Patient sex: F
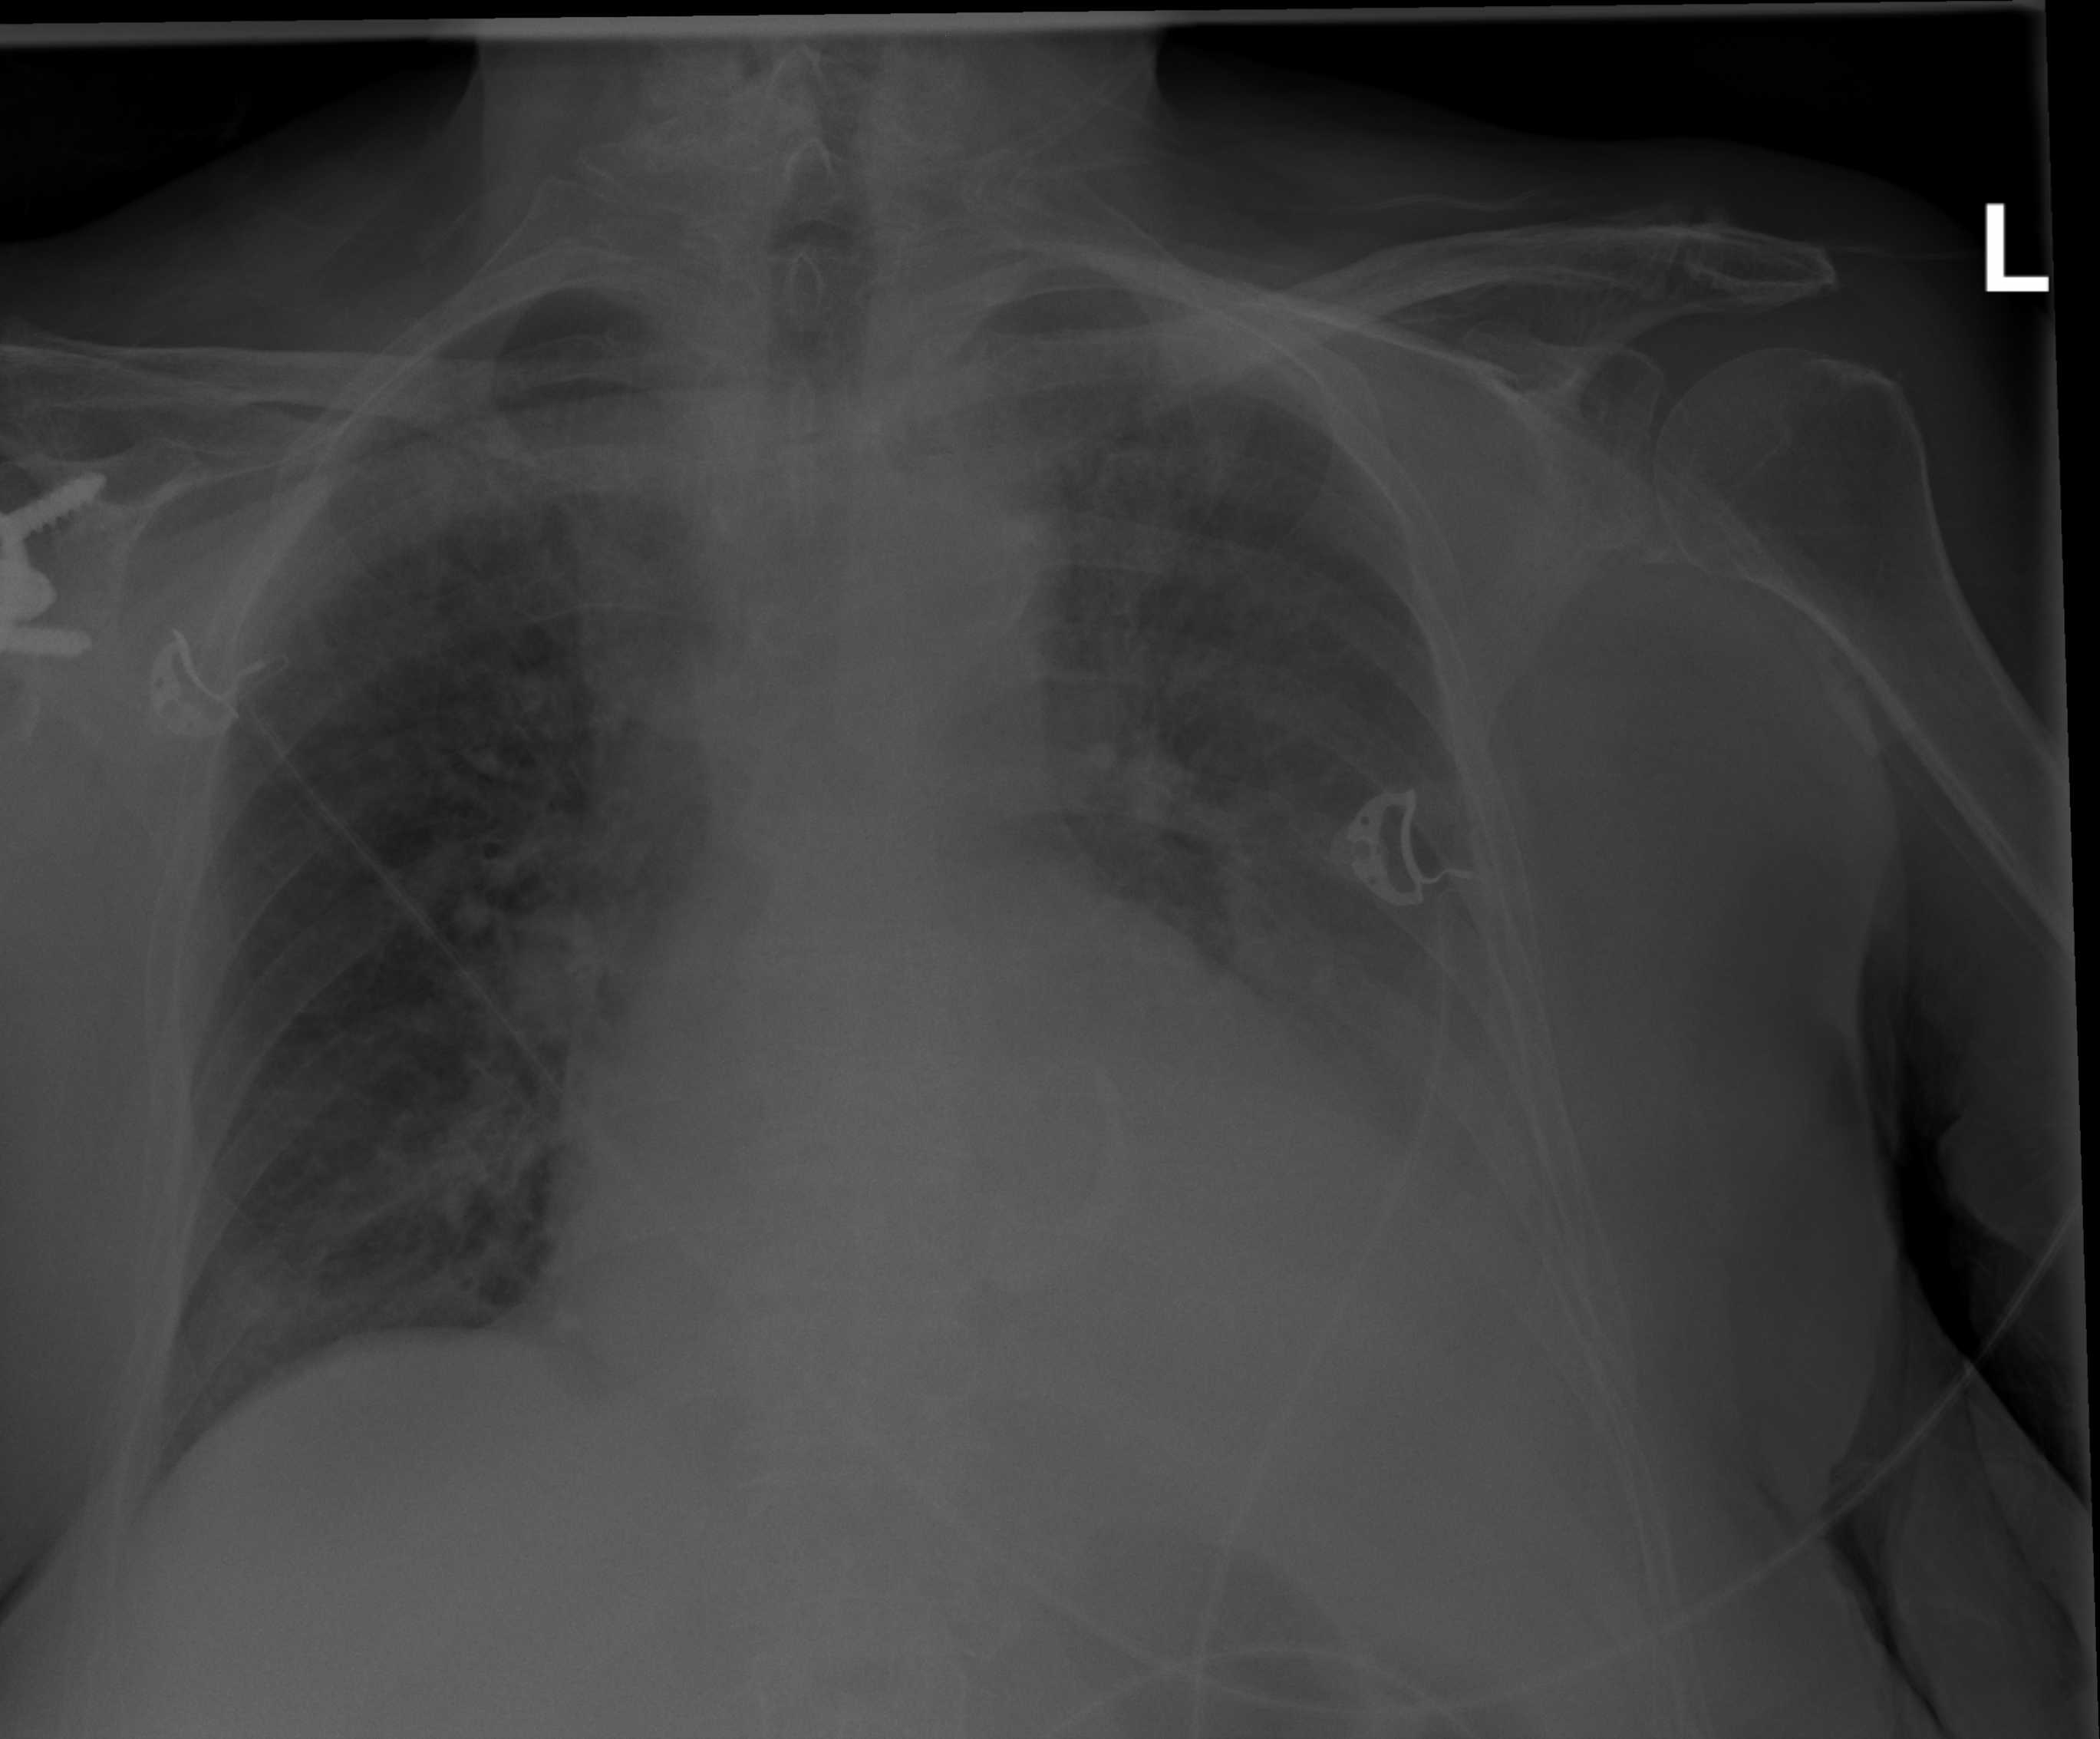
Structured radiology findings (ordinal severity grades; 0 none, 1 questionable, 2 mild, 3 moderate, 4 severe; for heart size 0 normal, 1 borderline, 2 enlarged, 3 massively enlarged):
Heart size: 2
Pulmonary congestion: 2
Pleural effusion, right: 0
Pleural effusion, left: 2
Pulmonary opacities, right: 2
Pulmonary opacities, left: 2
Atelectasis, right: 2
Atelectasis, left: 2